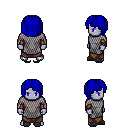
a pixel art fantasy rpg character, male body template, dark elf, purple skin, chain mail, robe skirt, blue pageboy hairstyle, leather bracers, gray slippers, four views (front, back, left, right), 2x2 character sprite sheet, small pixel art, hard edges, no anti-aliasing